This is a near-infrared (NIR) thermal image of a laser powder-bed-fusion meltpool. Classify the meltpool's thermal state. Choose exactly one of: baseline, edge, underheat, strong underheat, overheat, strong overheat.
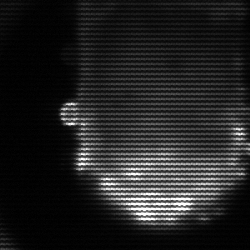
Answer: baseline